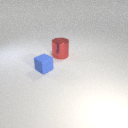
large red metal cylinder to the right of small blue rubber cube